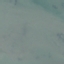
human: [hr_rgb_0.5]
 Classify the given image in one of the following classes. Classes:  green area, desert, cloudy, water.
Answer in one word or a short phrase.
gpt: water